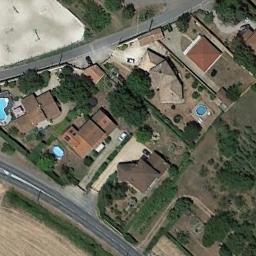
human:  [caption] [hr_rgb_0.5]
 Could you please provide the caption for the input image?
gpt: The medium residential is on the bare land next to the road and trees .

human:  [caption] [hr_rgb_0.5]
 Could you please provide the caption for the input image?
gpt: There is a road next to a medium-sized residential area .

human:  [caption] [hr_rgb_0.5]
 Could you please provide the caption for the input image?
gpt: The medium residential area has some houses of different colors and some of the houses have swimming pools .

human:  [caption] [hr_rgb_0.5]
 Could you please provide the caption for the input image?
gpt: There are many buildings of different shapes and sizes in medium residential area .

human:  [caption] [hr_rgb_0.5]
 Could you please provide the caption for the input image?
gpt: There are some brown buildings and some green trees on the medium residential area .